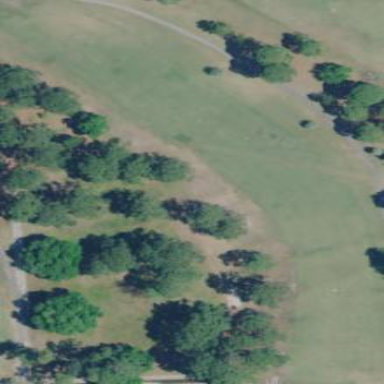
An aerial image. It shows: Grassy area designated as golf fairway.